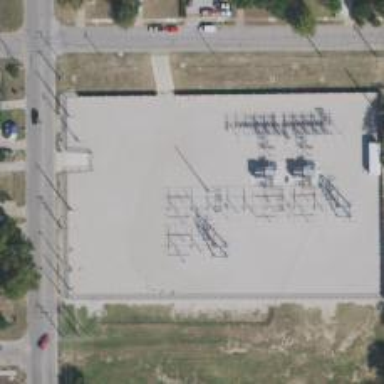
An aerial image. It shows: Switch for power supply.